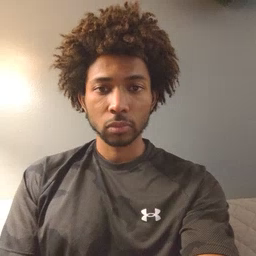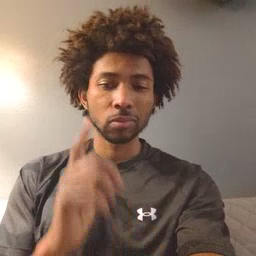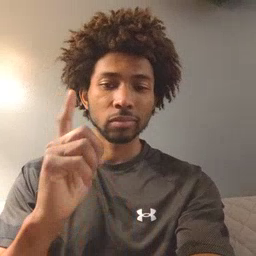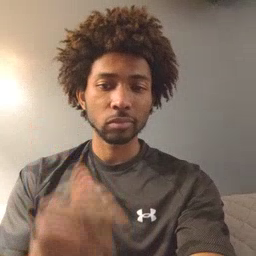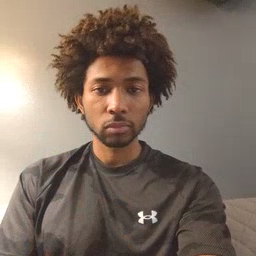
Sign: later